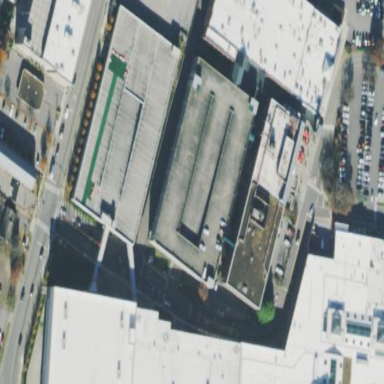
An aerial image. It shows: Multi-storey parking building.